Question: Twitter provides these <URL> which can be used in place of radio/checkbox.

Does any has used them in production? If yes, then how well do they work? Specially, I want to know if these buttons work on iPad.
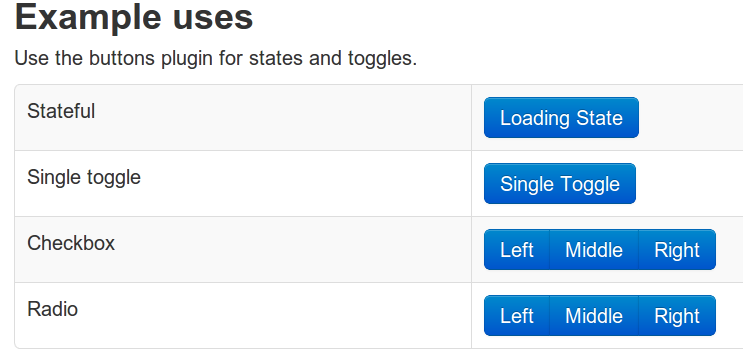
Answer: Yes, definitely. If you look at their <URL> you can see
> Originally built with only modern browsers
in mind, Bootstrap has evolved to include support for all major
browsers (even IE7!) and, with Bootstrap 2, tablets and smartphones,
too.
Also there is ipadzip.com which is powered on nodejs and bootstrap as an example.